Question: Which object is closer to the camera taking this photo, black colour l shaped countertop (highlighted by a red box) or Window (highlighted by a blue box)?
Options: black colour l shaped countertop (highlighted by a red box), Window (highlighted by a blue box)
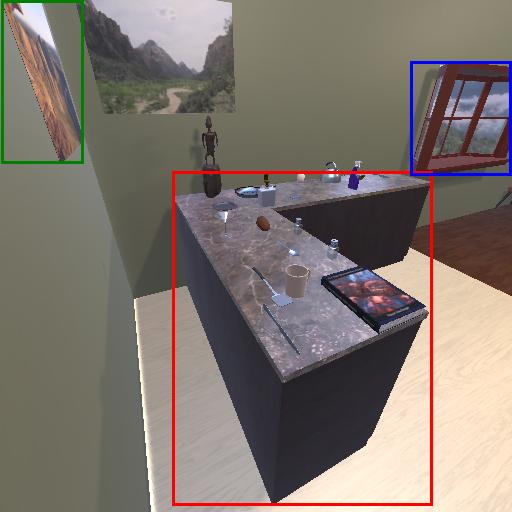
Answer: black colour l shaped countertop (highlighted by a red box)